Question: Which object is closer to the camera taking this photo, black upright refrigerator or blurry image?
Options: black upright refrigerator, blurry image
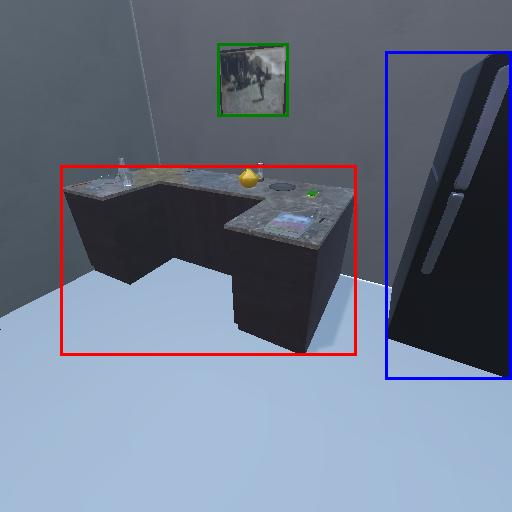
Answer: black upright refrigerator